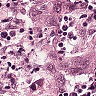
Metastatic tissue present: yes